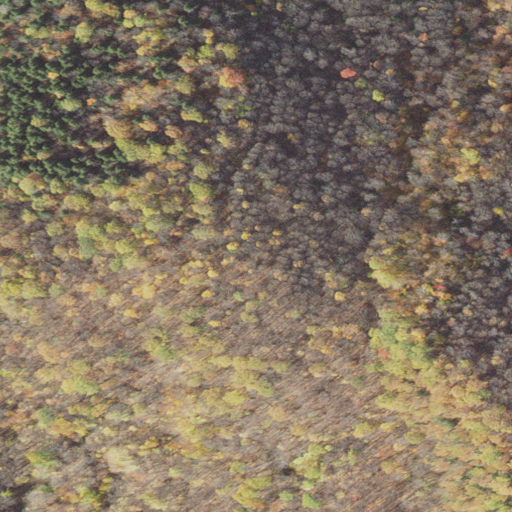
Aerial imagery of mountain in Vermont named Center Hill containing deciduous forest, mixed forest, and evergreen forest